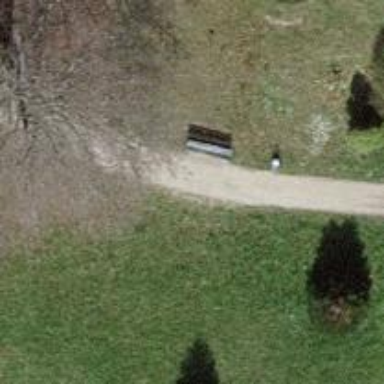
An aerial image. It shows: Bench for seating.